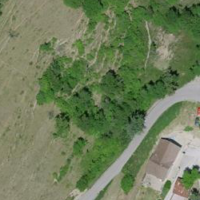
EUNIS habitat code: 52
Species observed at this site:
Salvia pratensis